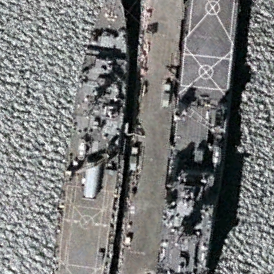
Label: combat